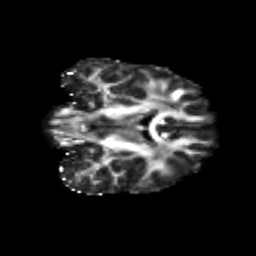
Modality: FA
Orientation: coronal
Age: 24
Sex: male
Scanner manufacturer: siemens
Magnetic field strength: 3 T
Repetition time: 3.5 s
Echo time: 0.125 s